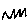
Label: zigzag